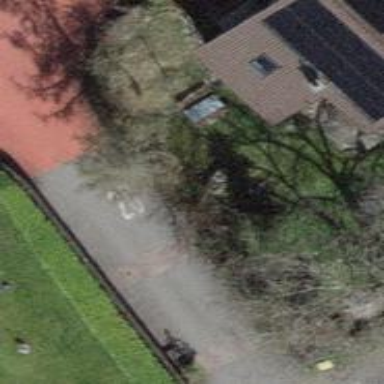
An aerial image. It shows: Paved living street.